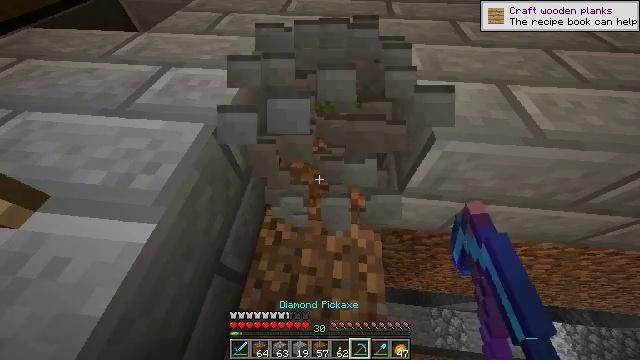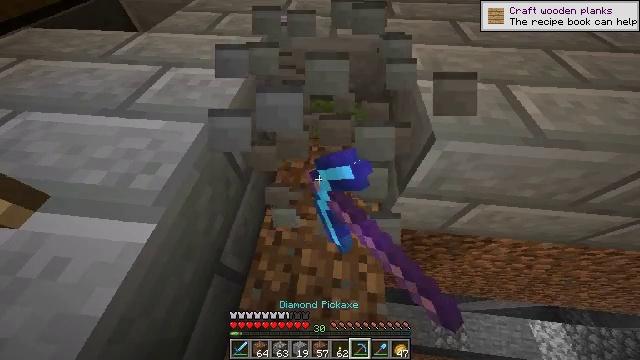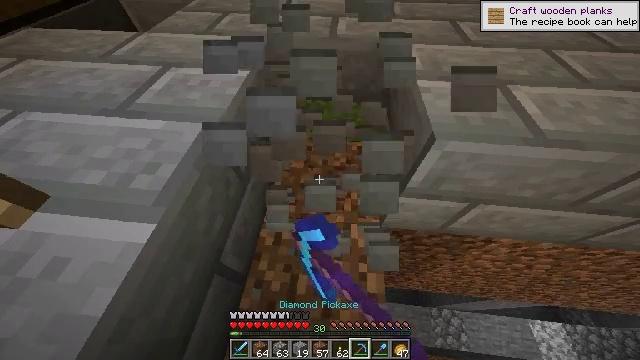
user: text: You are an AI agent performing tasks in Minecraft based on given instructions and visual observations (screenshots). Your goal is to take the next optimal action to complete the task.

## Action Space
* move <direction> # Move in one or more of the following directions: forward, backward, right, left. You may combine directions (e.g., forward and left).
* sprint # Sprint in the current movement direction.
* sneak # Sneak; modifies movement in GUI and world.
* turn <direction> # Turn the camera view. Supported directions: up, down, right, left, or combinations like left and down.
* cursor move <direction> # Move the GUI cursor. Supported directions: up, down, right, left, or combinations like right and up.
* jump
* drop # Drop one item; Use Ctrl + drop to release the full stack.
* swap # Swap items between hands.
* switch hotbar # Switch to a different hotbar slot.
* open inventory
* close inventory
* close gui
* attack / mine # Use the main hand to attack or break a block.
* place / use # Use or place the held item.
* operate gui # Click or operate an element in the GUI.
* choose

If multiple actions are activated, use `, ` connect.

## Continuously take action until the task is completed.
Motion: motion action
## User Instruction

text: Break the stone bricks to collect them.
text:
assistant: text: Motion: attack / mine
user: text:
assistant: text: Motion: attack / mine
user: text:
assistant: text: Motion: attack / mine